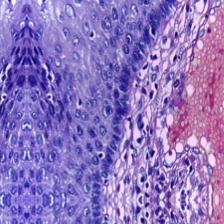
Diagnosis: Normal